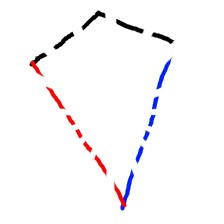
Shape: kite